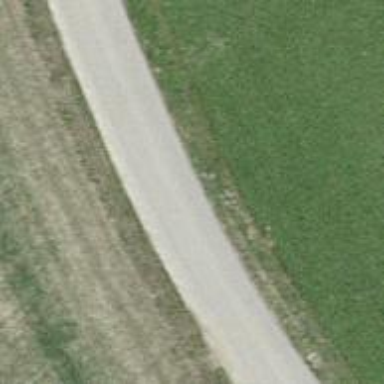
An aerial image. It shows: Unclassified road with grade3 tracktype.